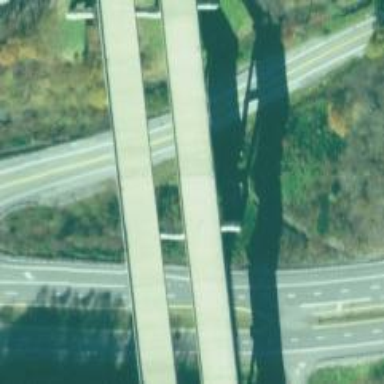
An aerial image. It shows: Bridge.